Question: Hi I'm new to PHP and i coded a php page and created a database. I tried to connect db but it's not connecting.
'''
<?php
$uname = "root";
$pwd = "";
$hostn = "localhost";
//connection to the database
$mysqlconn = mysqli_connect($hostn, $uname, $pwd)
or die("Unable to connect to MySQL");
//select a database to work with
$dbselect = mysqli_select_db("dataforuse",$mysqlconn)
or die("Could not select dataforuse");
mysql_close($mysqlconn);
?>
'''

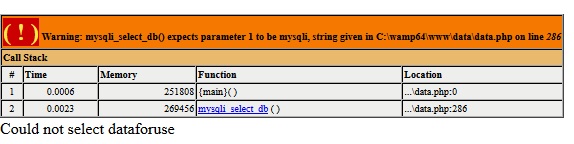
Answer: Hi Try to debug and echo bugs in connection with 'mysqli_error()' 'function'.
'''
$uname = "root";
$pwd = "";
$hostn = "localhost";
//connection to the database
$mysqlconn = mysqli_connect($hostn, $uname, $pwd) or die(mysqli_connect_error());
or
$mysqlconn = mysqli_connect($hostn, $uname, $pwd , $database) or die(mysqli_connect_error());
'''